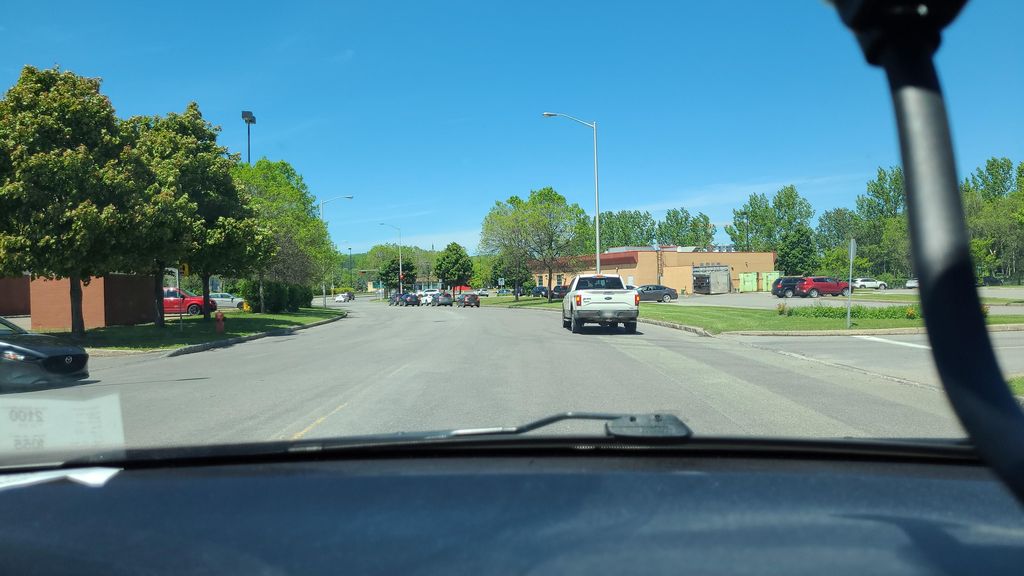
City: quebec_city